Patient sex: M
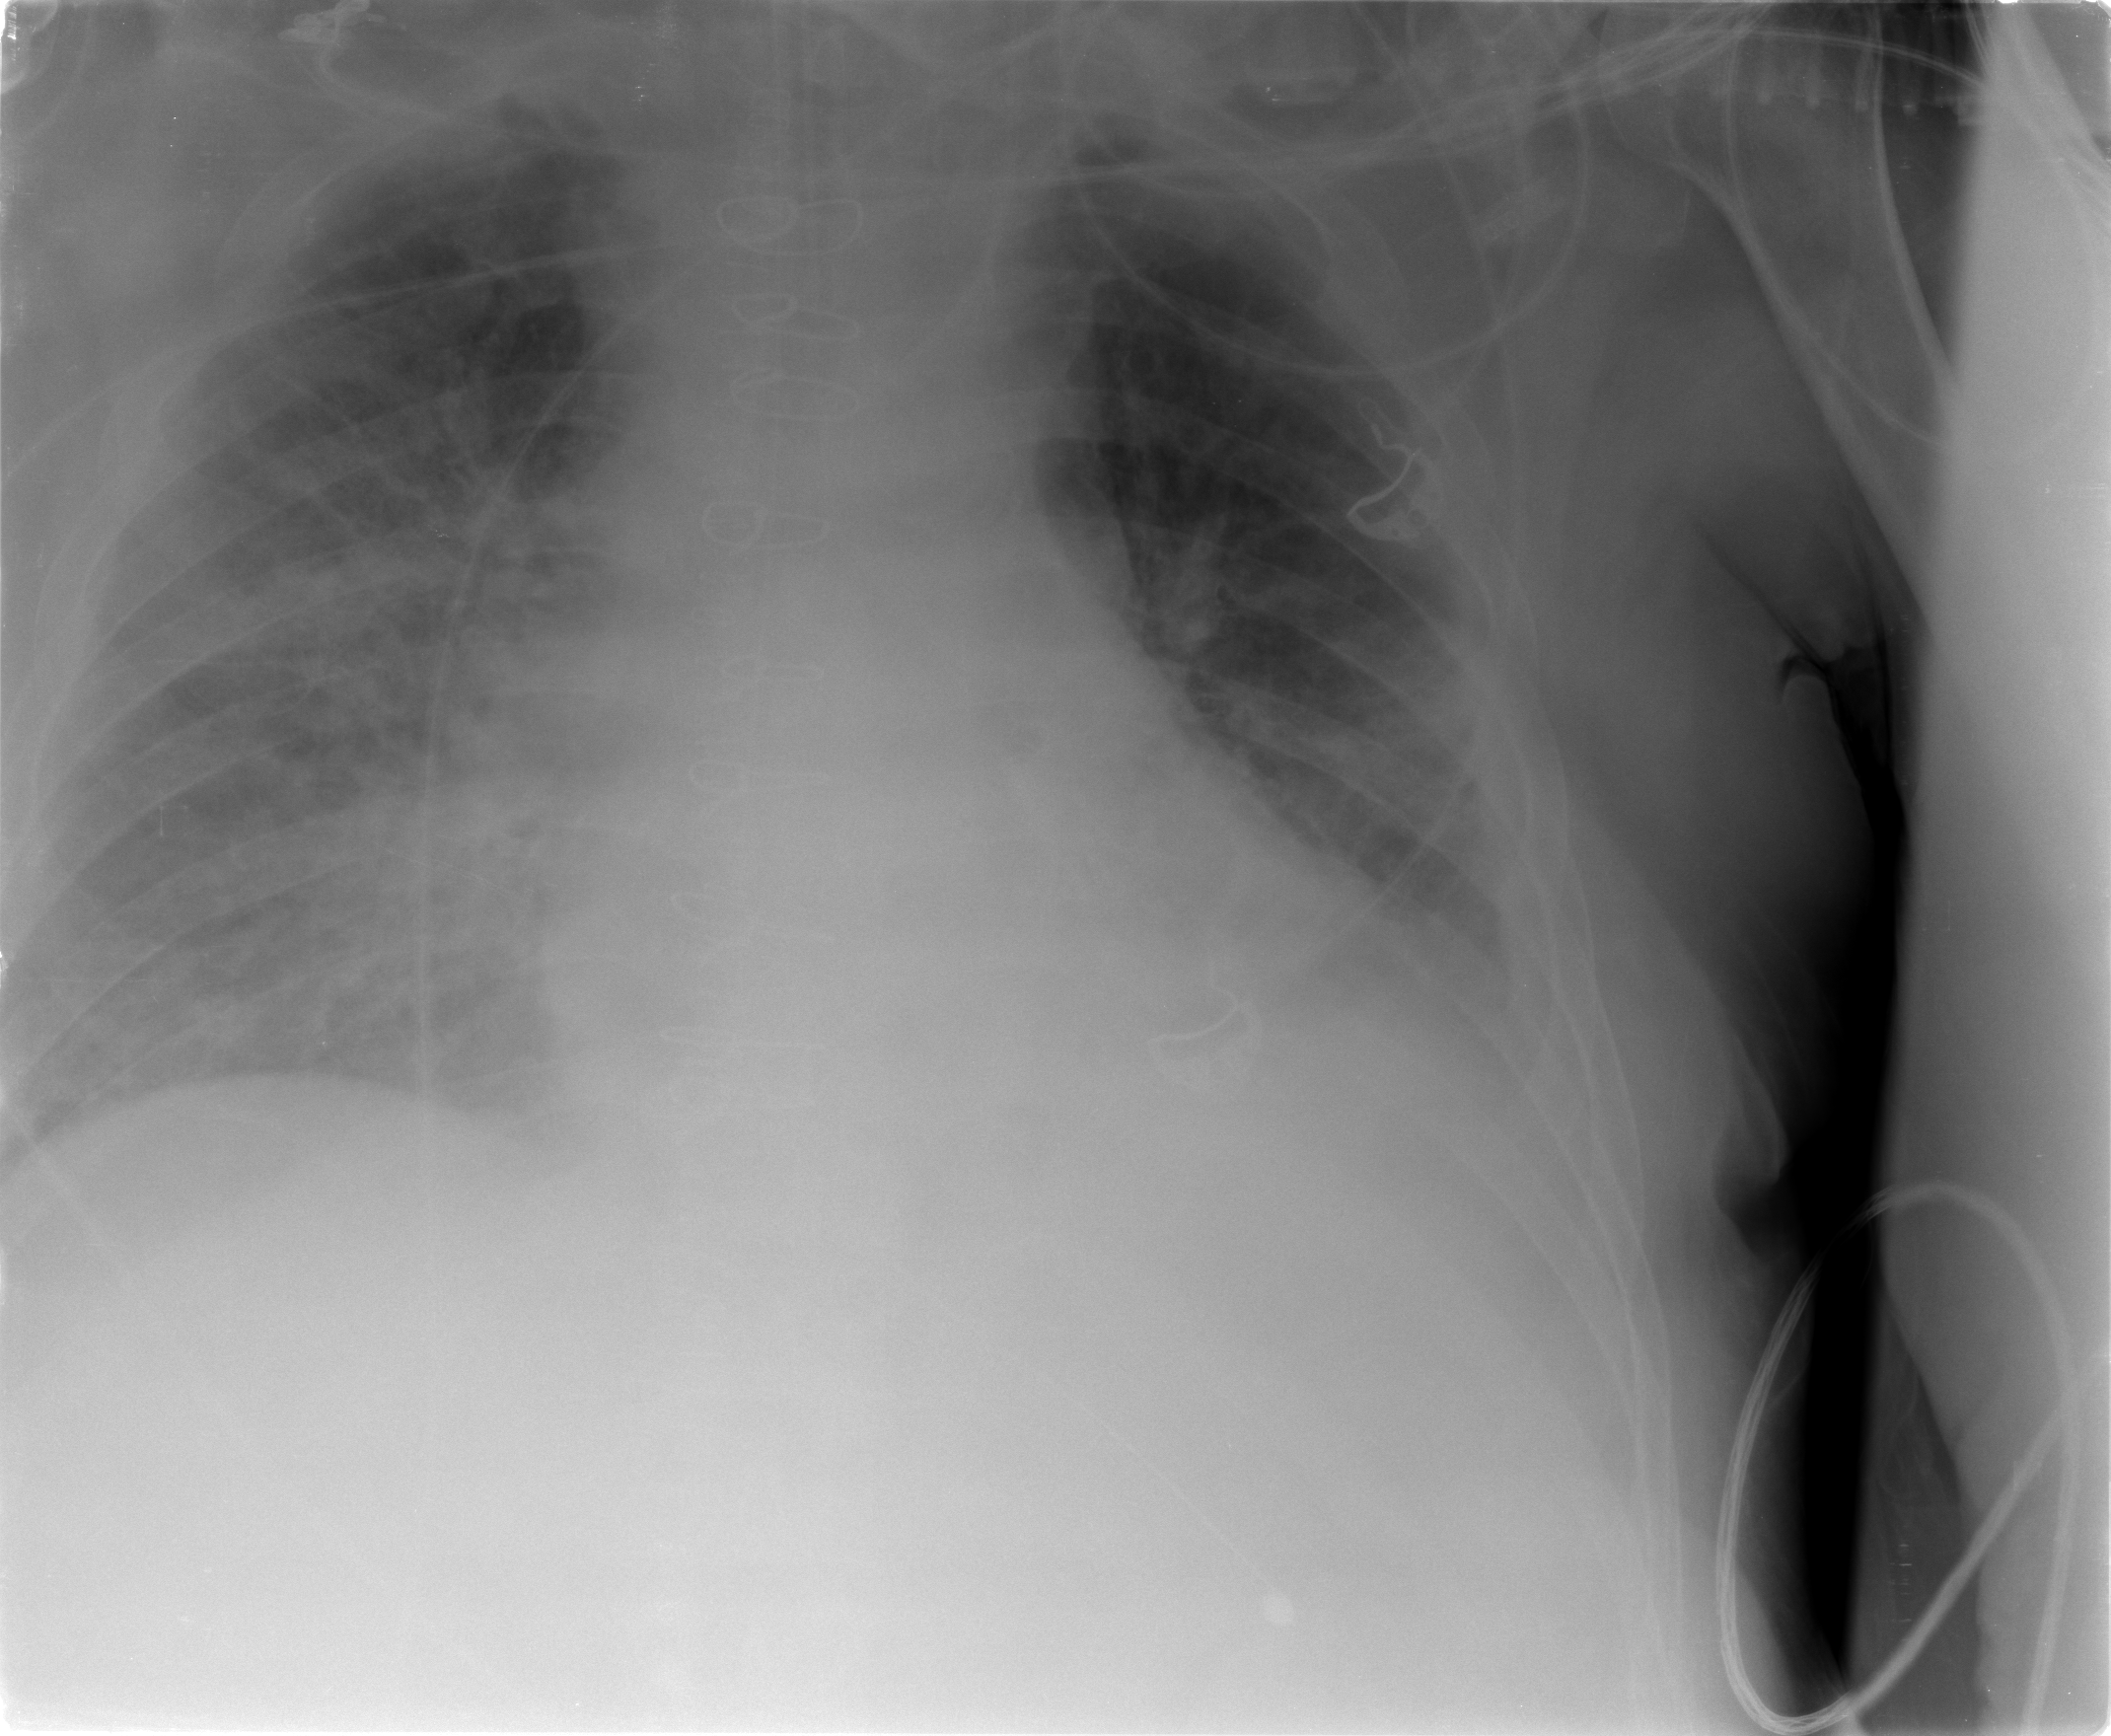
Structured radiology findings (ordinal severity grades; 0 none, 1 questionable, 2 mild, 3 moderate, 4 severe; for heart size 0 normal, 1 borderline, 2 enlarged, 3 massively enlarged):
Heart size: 2
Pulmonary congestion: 3
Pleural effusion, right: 2
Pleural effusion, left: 2
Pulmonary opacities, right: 1
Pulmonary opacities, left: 1
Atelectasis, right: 2
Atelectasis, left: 2